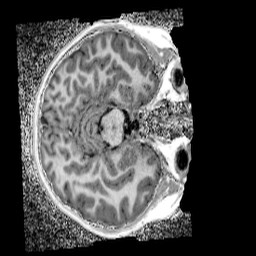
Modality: UNIT1_denoised
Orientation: axial
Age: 9
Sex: male
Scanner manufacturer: siemens
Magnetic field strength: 3 T
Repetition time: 4 s
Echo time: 0.00299 s